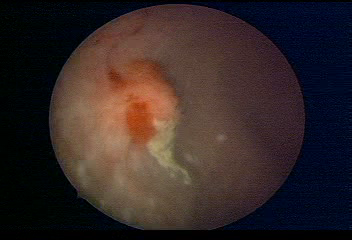
Modality: WLC
Class: Malignant
Subclass: HighGradePapillary
Lesion: L1
Stage: T1
Morphology: Papillary
Bladder cancer association: Yes
Annotated structures: Tumor